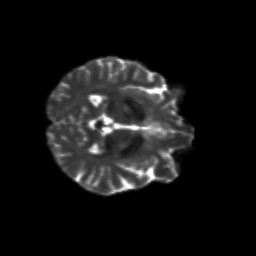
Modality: T2w
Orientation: axial
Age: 38
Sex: female
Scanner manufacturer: siemens
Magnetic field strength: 3 T
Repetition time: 8.6 s
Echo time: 0.095 s